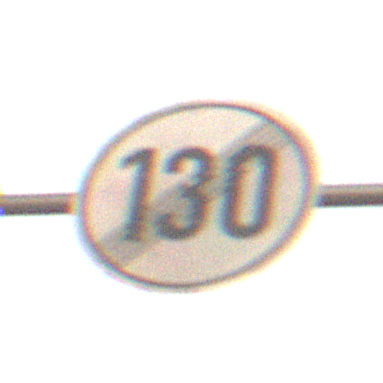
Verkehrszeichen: EndeGeschwindigkeit130
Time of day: Night
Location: Outdoor (Nature)
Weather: Clear
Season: NotSpecified
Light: Natural